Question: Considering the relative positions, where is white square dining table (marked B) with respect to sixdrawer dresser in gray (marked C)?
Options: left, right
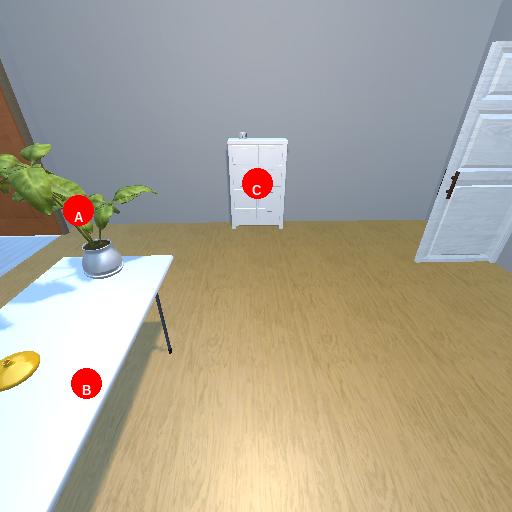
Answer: left